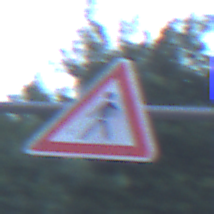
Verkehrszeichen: FussgaengerRechts
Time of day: SunriseSunset
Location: Outdoor (Urban)
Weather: PartlyCloudy
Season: NotSpecified
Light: Natural